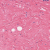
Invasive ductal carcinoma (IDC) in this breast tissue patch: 0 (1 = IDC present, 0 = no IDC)